RGB frame:
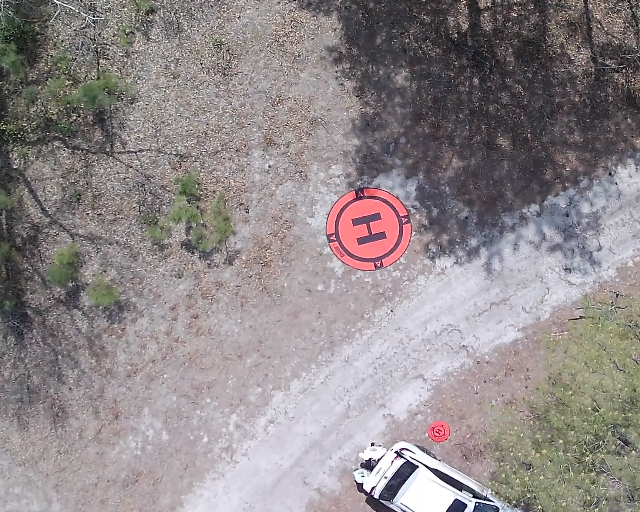
Thermal frame:
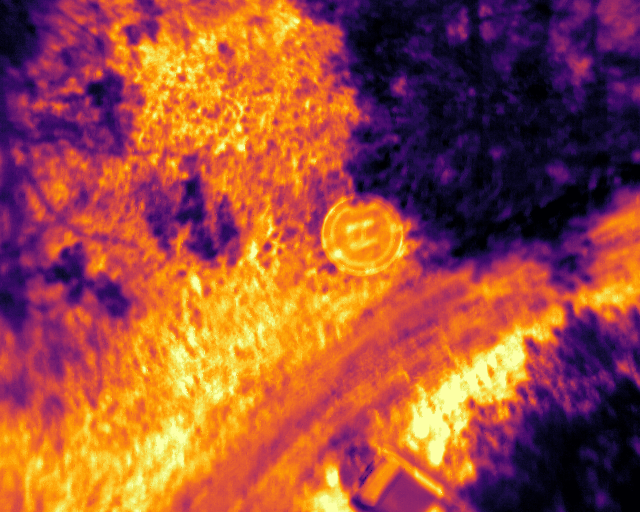
Captured: 2026-02-26 02:33:17
Pixels at or above 80 °C: 0 (fraction of frame: 0)